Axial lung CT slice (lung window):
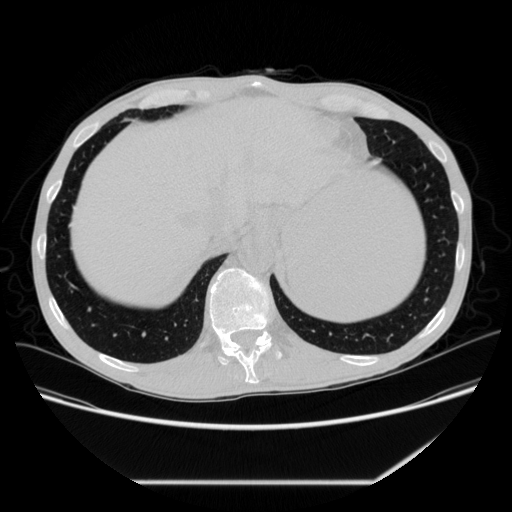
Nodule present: no